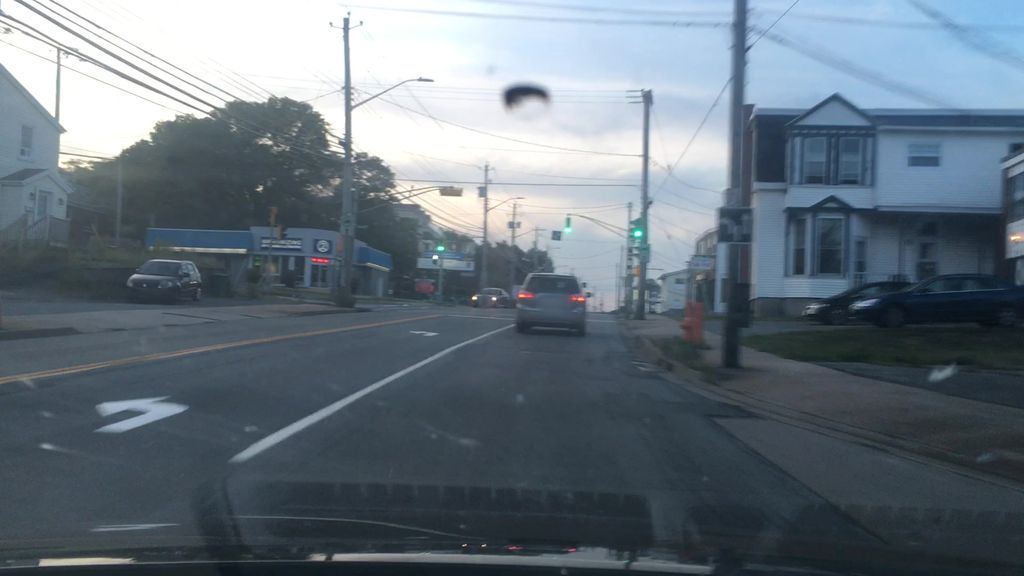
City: halifax